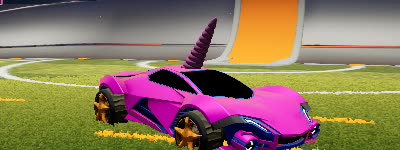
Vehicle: werewolf